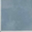
Piece: xx